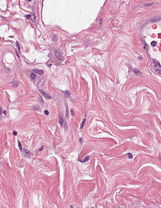
Tumor epithelial tissue: no
Tumor-associated stroma tissue: yes
Normal tissue: no